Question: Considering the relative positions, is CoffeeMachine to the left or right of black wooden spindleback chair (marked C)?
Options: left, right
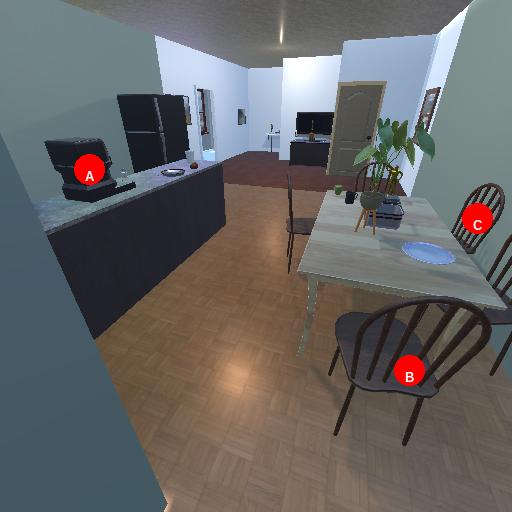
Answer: left